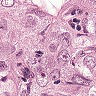
Metastatic tissue present: yes